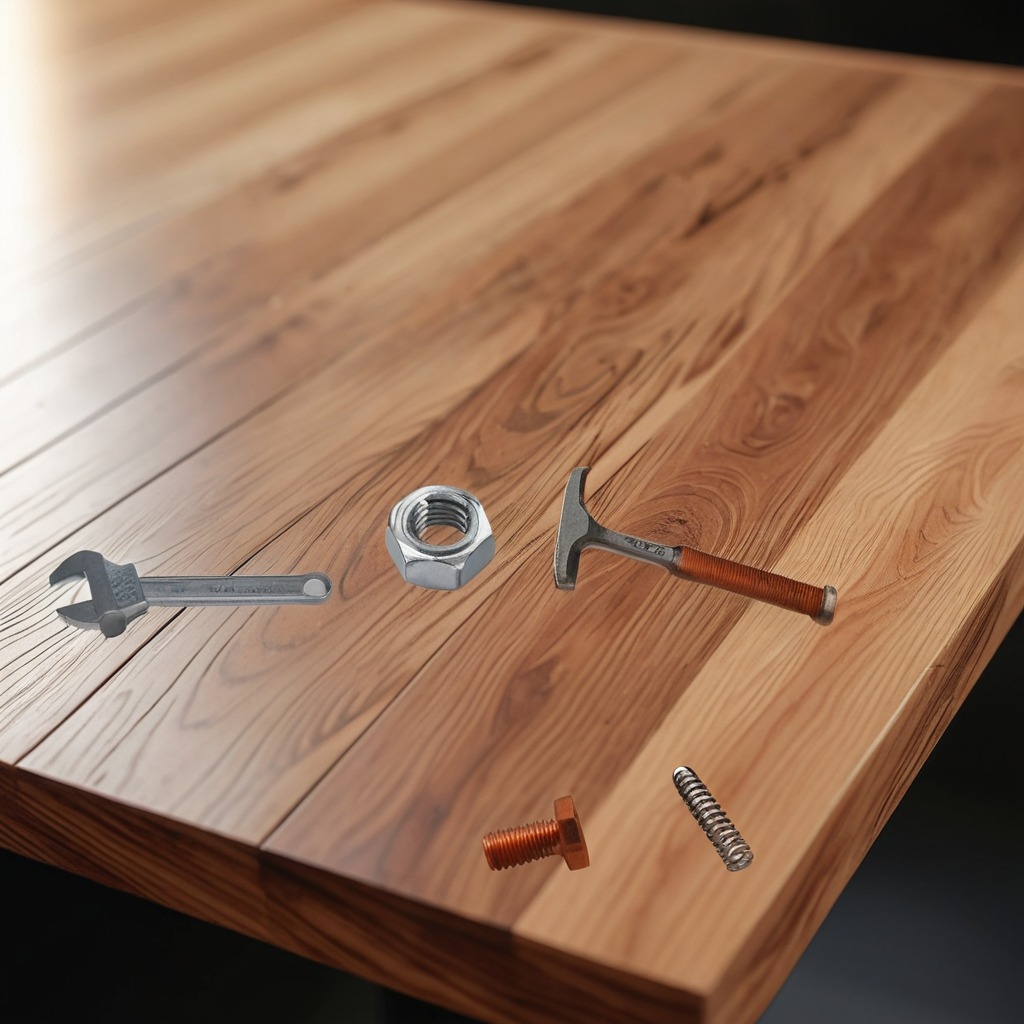
A hammer, metal machine screw, coiled metal spring, metal nut, and wrench are lying on the wooden table.